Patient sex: M
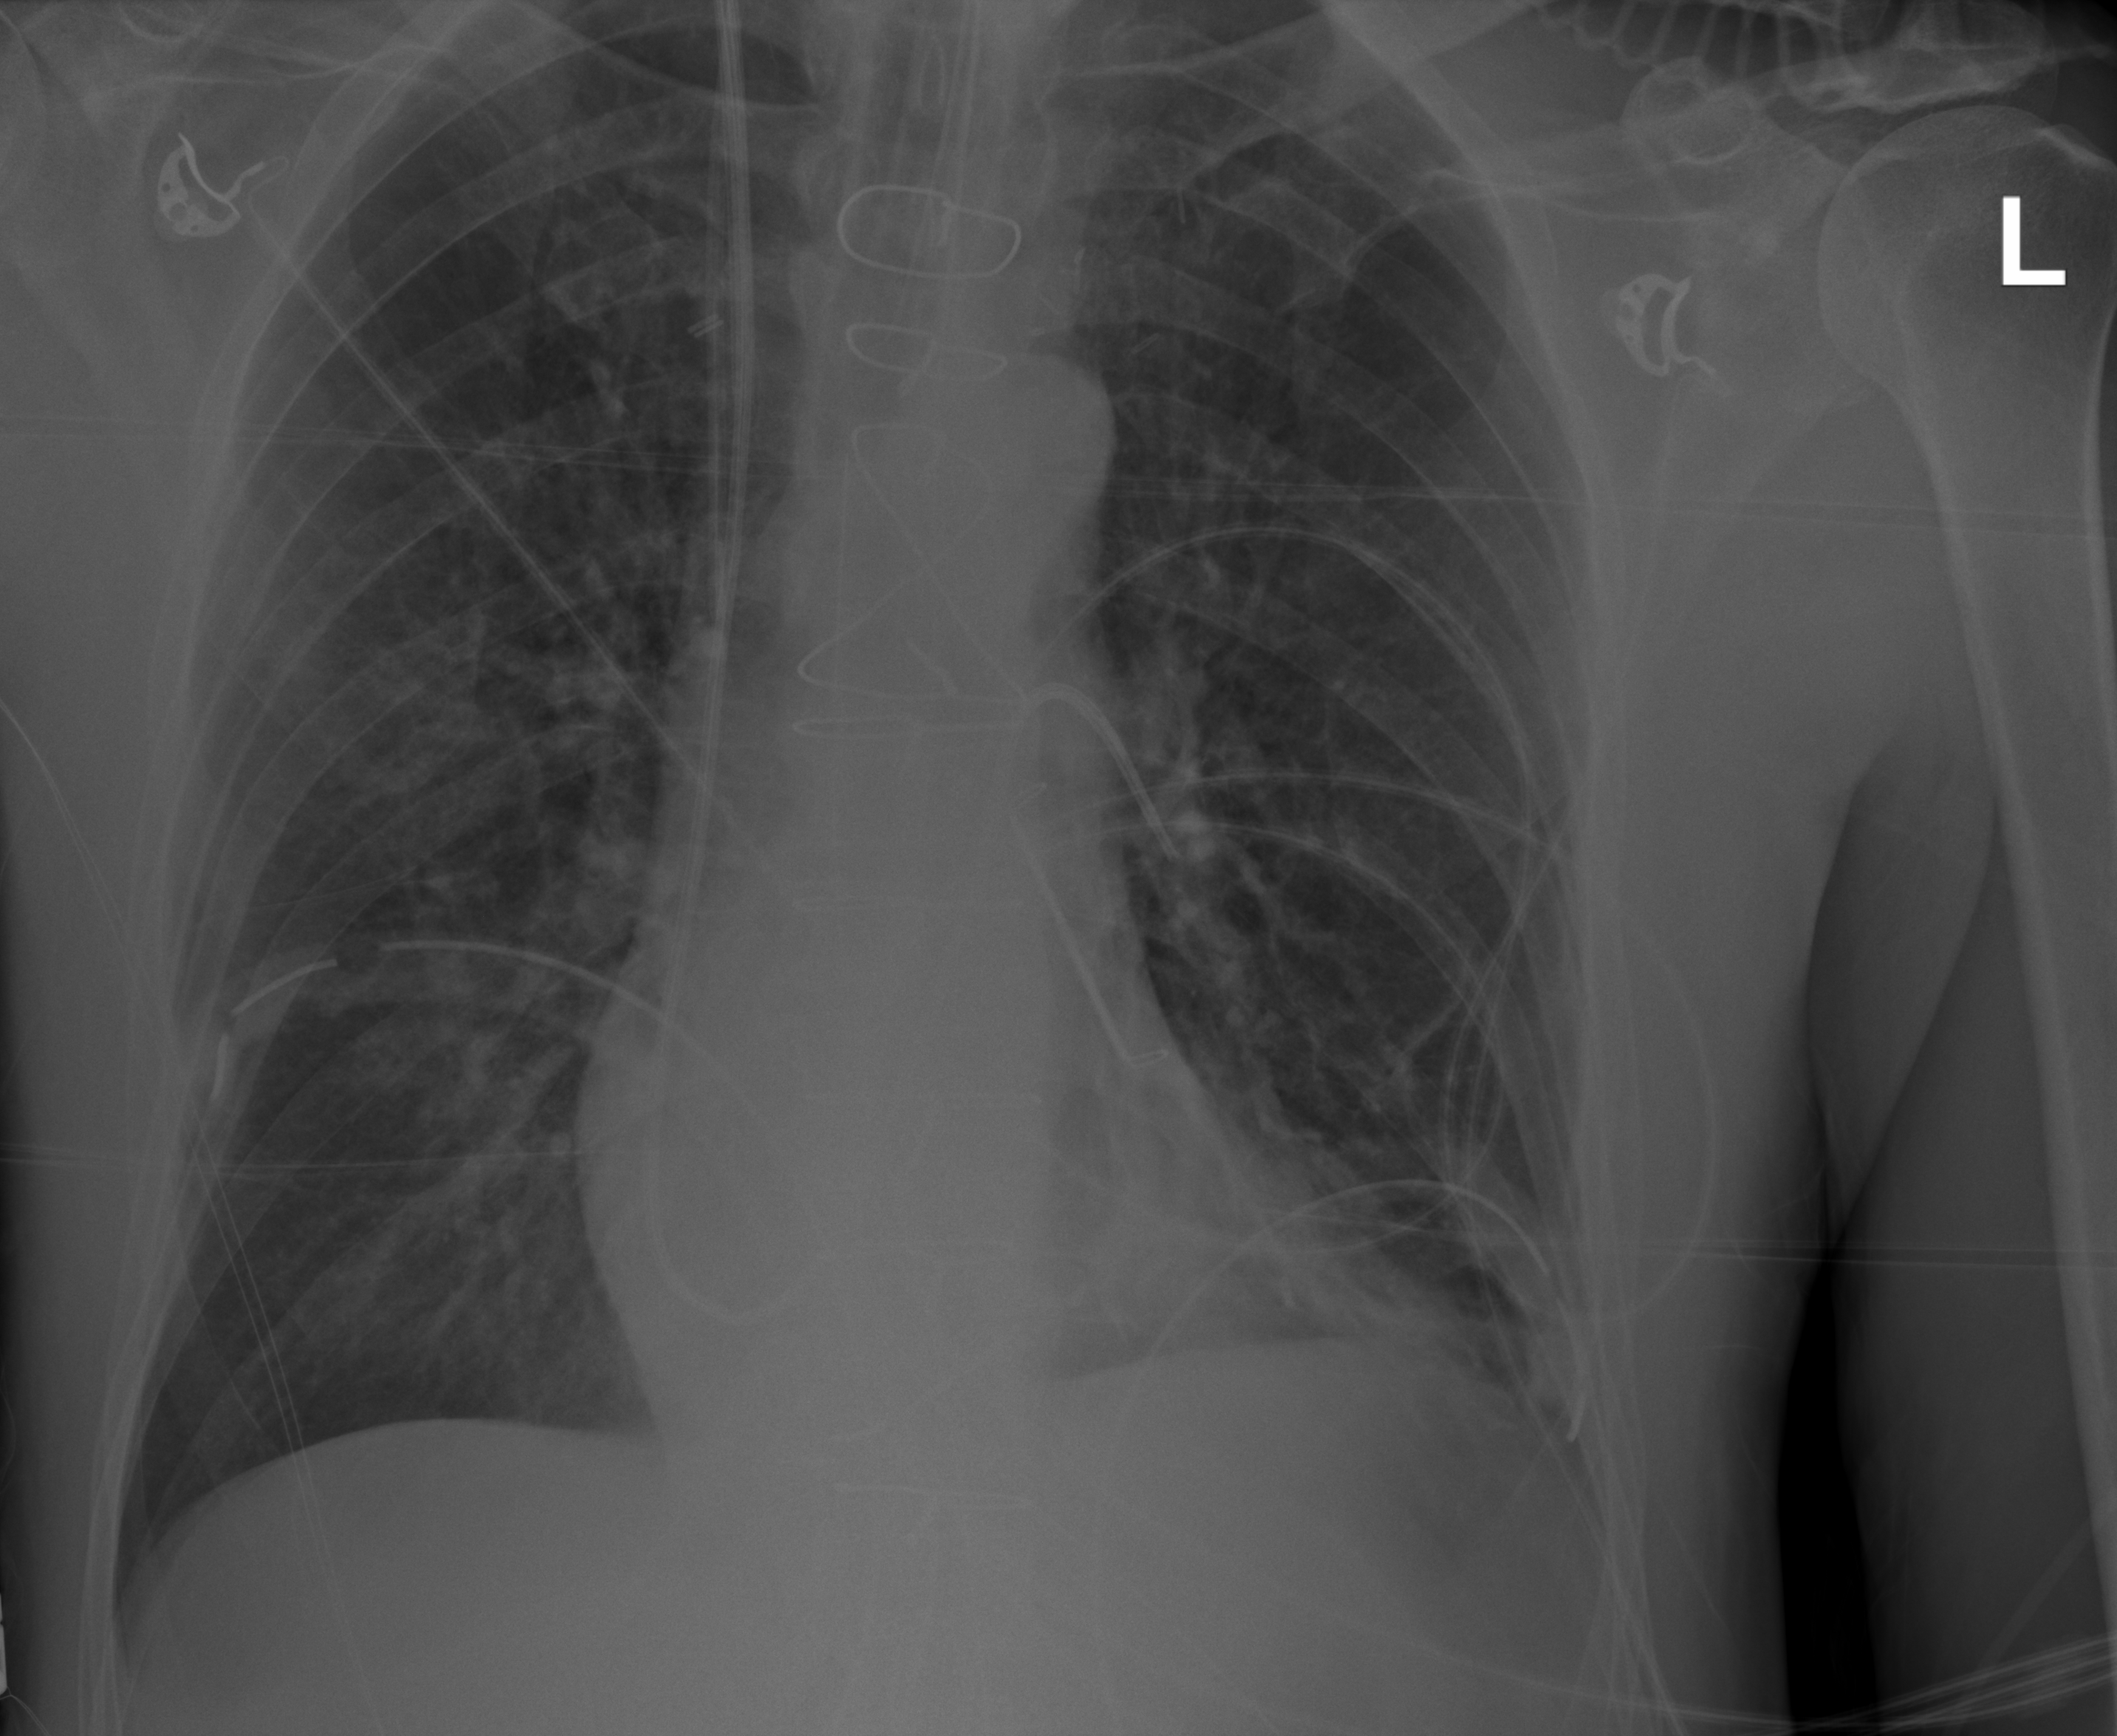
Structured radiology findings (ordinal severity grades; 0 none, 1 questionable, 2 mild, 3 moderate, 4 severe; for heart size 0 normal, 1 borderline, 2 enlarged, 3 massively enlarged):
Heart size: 0
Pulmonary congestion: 2
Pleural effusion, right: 0
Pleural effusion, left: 2
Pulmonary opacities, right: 2
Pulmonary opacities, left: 0
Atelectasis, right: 2
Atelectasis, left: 2